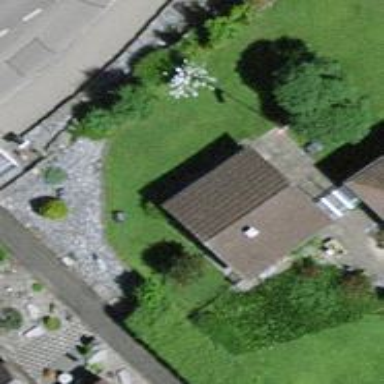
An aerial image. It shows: Shed building.